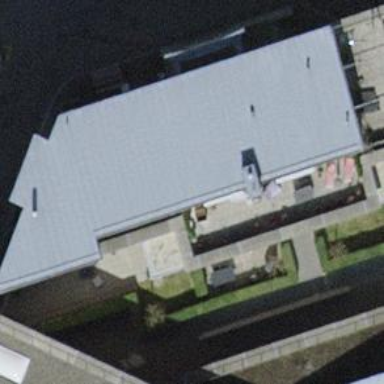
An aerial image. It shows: Flat-roofed apartment building.